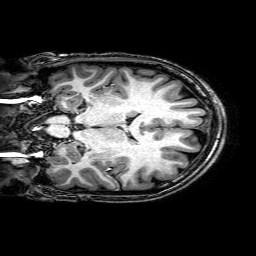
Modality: T1w
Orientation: coronal